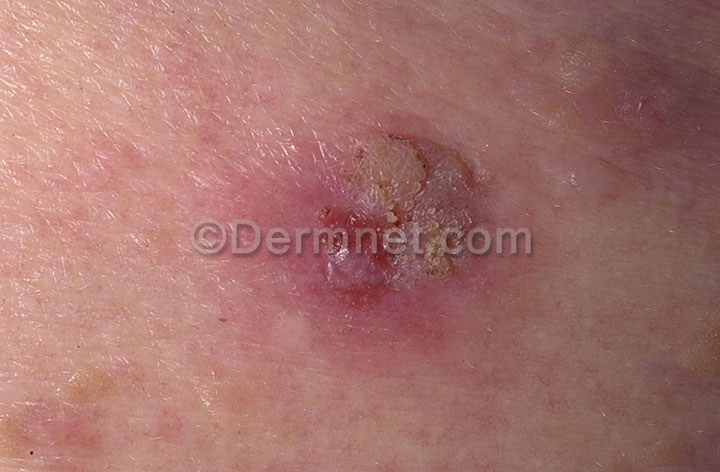
Disease: Seborrheic Keratoses and other Benign Tumors